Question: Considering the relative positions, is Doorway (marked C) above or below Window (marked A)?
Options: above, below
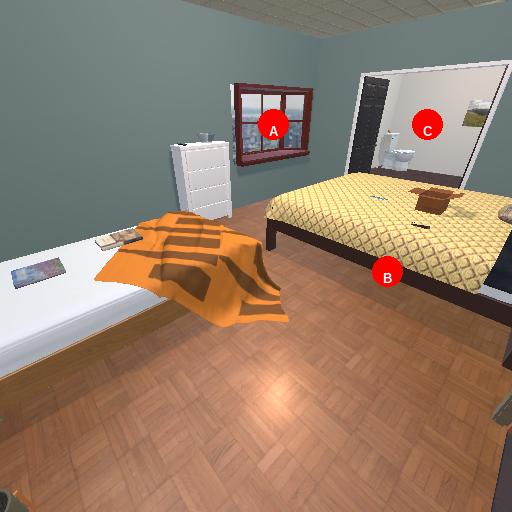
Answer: above